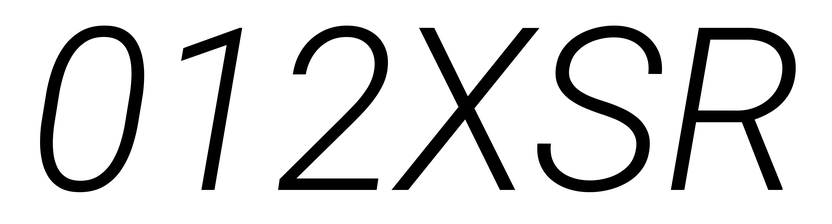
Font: Roboto-Italic_Light_Italic